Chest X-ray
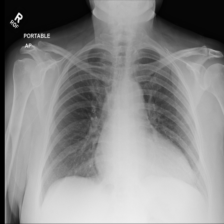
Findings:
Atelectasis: negative
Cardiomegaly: positive
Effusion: positive
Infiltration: negative
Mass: negative
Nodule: negative
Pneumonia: negative
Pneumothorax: negative
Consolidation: negative
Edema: negative
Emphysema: negative
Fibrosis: negative
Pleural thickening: negative
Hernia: negative